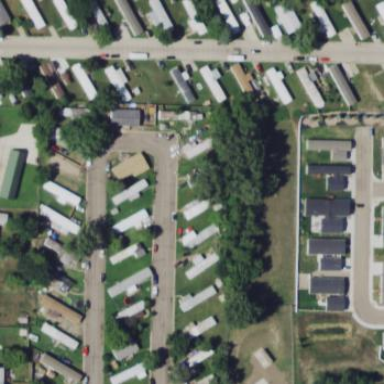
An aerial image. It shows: Residential area known as trailer park.